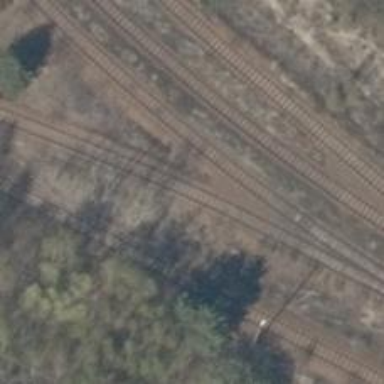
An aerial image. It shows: Railway spur service.